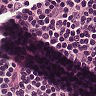
Metastatic tissue present: no